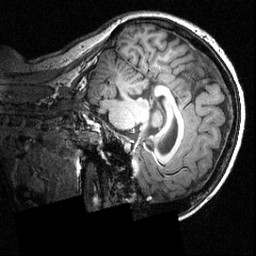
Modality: T1w
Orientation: sagittal
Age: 25
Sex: female
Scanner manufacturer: siemens
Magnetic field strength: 3.951 T
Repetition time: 1.5 s
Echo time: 0.00335 s